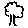
Label: tree